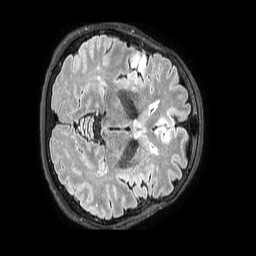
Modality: FLAIR
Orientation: axial
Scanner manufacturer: philips
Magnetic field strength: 3 T
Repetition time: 4.8 s
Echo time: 0.34 s